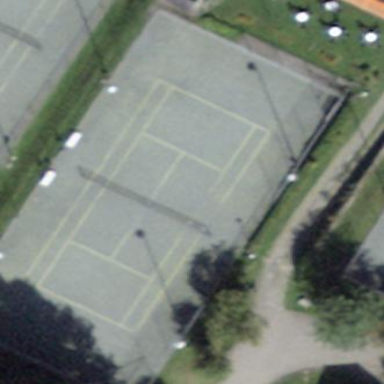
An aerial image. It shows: Clay tennis court on pitch.